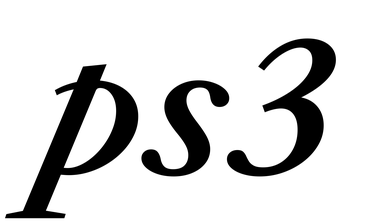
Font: LibreCaslonText-Italic_SemiBold_Italic